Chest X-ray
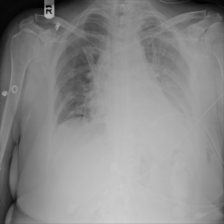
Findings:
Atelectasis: negative
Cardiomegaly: negative
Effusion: positive
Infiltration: positive
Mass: negative
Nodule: negative
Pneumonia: negative
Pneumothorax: negative
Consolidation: negative
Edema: negative
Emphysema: positive
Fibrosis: negative
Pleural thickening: negative
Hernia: negative